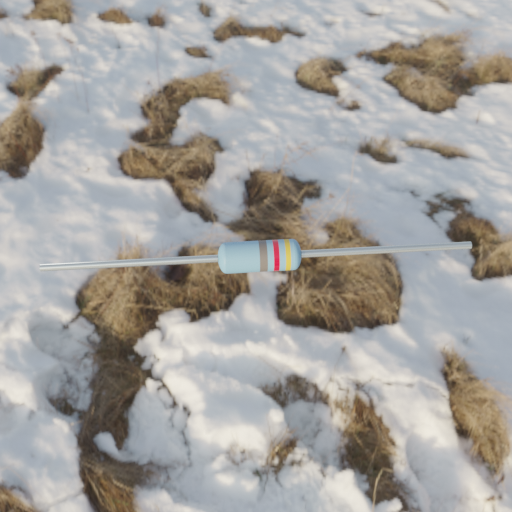
Resistor colour bands (in order): gray, red, gold